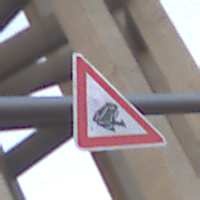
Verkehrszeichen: AmphibienwanderungLinks
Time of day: SunriseSunset
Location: Outdoor (Suburban)
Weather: Clear
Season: NotSpecified
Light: Natural